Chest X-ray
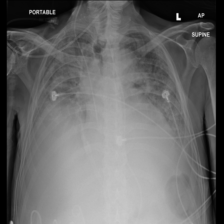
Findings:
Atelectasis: negative
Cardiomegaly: negative
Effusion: positive
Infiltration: positive
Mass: negative
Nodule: negative
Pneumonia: negative
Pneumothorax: negative
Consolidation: negative
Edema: negative
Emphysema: negative
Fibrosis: negative
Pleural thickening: negative
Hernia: negative